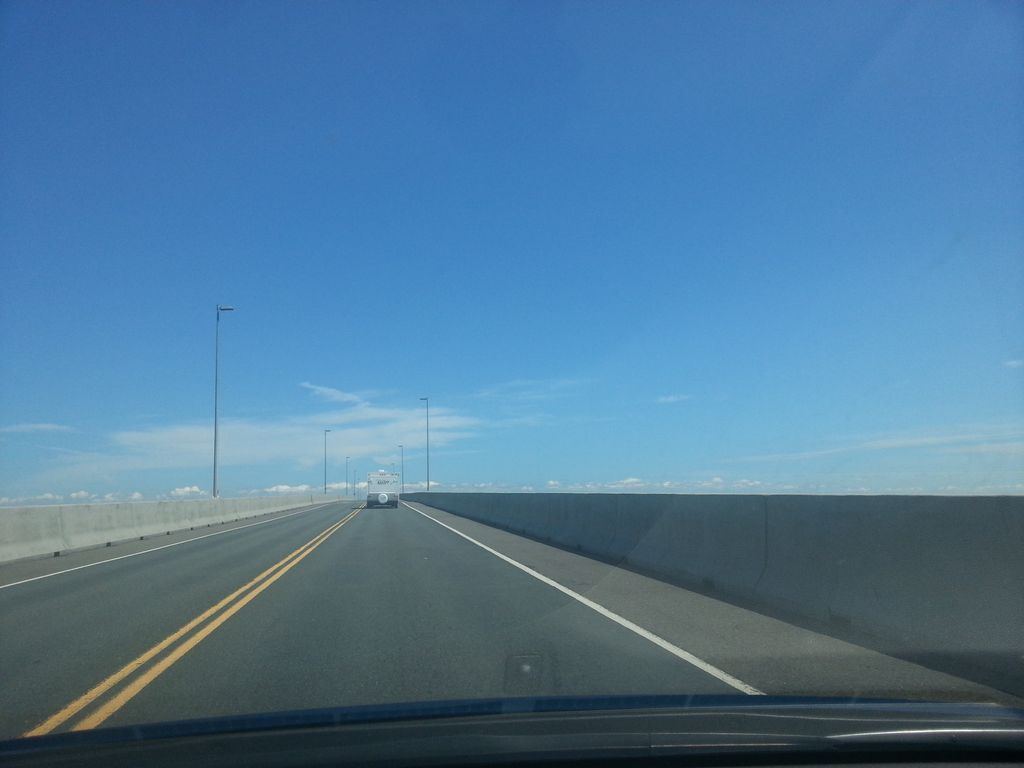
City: charlottetown